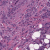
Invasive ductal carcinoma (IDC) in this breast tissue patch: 1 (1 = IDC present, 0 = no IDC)